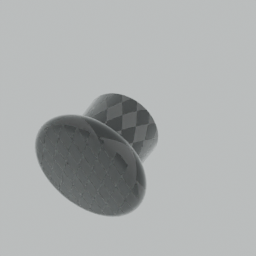
Label: furniture